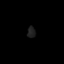
Tissue: lung
Cell type: Epithelial cells
Senescence score: 0.2041
Nuclear area (px): 88
Mean DAPI intensity: 30.739